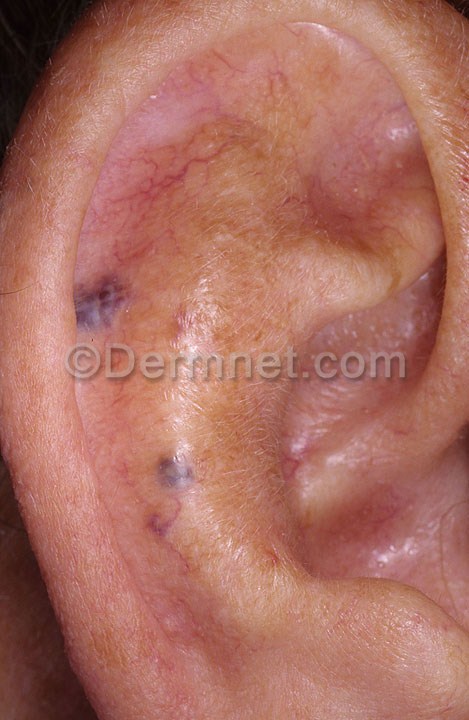
Disease: Vascular Tumors